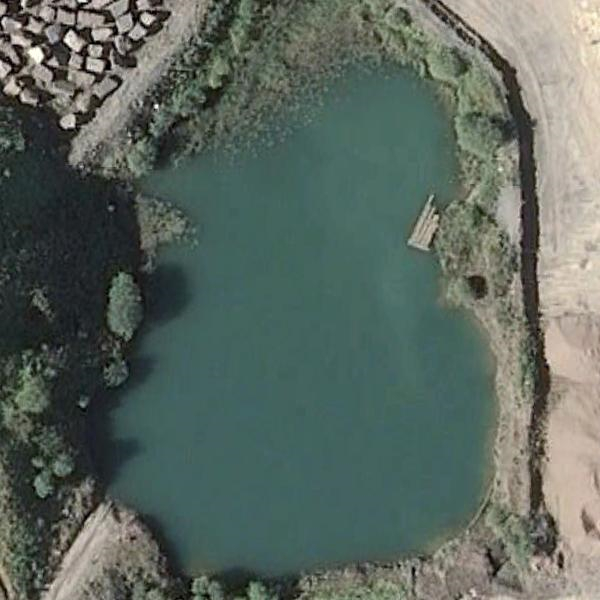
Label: Pond